Question: In SQL Server, I am trying to multiply all values of a calculated column in a table in descending date order, to produce one number.
This is so I can calculate a factor that can be applied to a different table / value, i.e. multiplying every value in the "price rate" column to produce a "price factor"

So far I have been trying to use exp AND log functions with no luck.
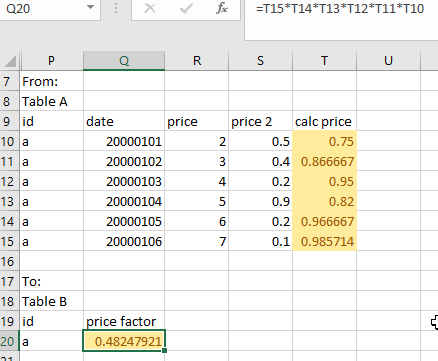
Answer: In absence of an aggregate "product" function in SQL, one method uses arithmetic: you can sum the logarithm of each value, then take the the exponential of the result.
'''
select exp(sum(ln(price_rate))) as price_factor
from mytable
'''
FOr this to work properly, all values of 'price_rate' must be greater than '0'.